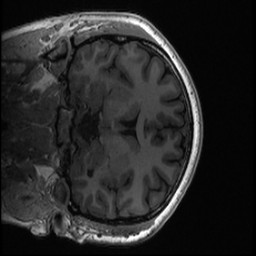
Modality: T1w
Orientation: coronal
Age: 23
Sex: female